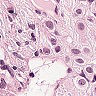
Metastatic tissue present: yes